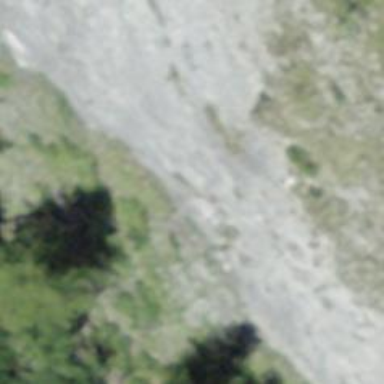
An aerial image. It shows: Natural cliff.